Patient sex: M
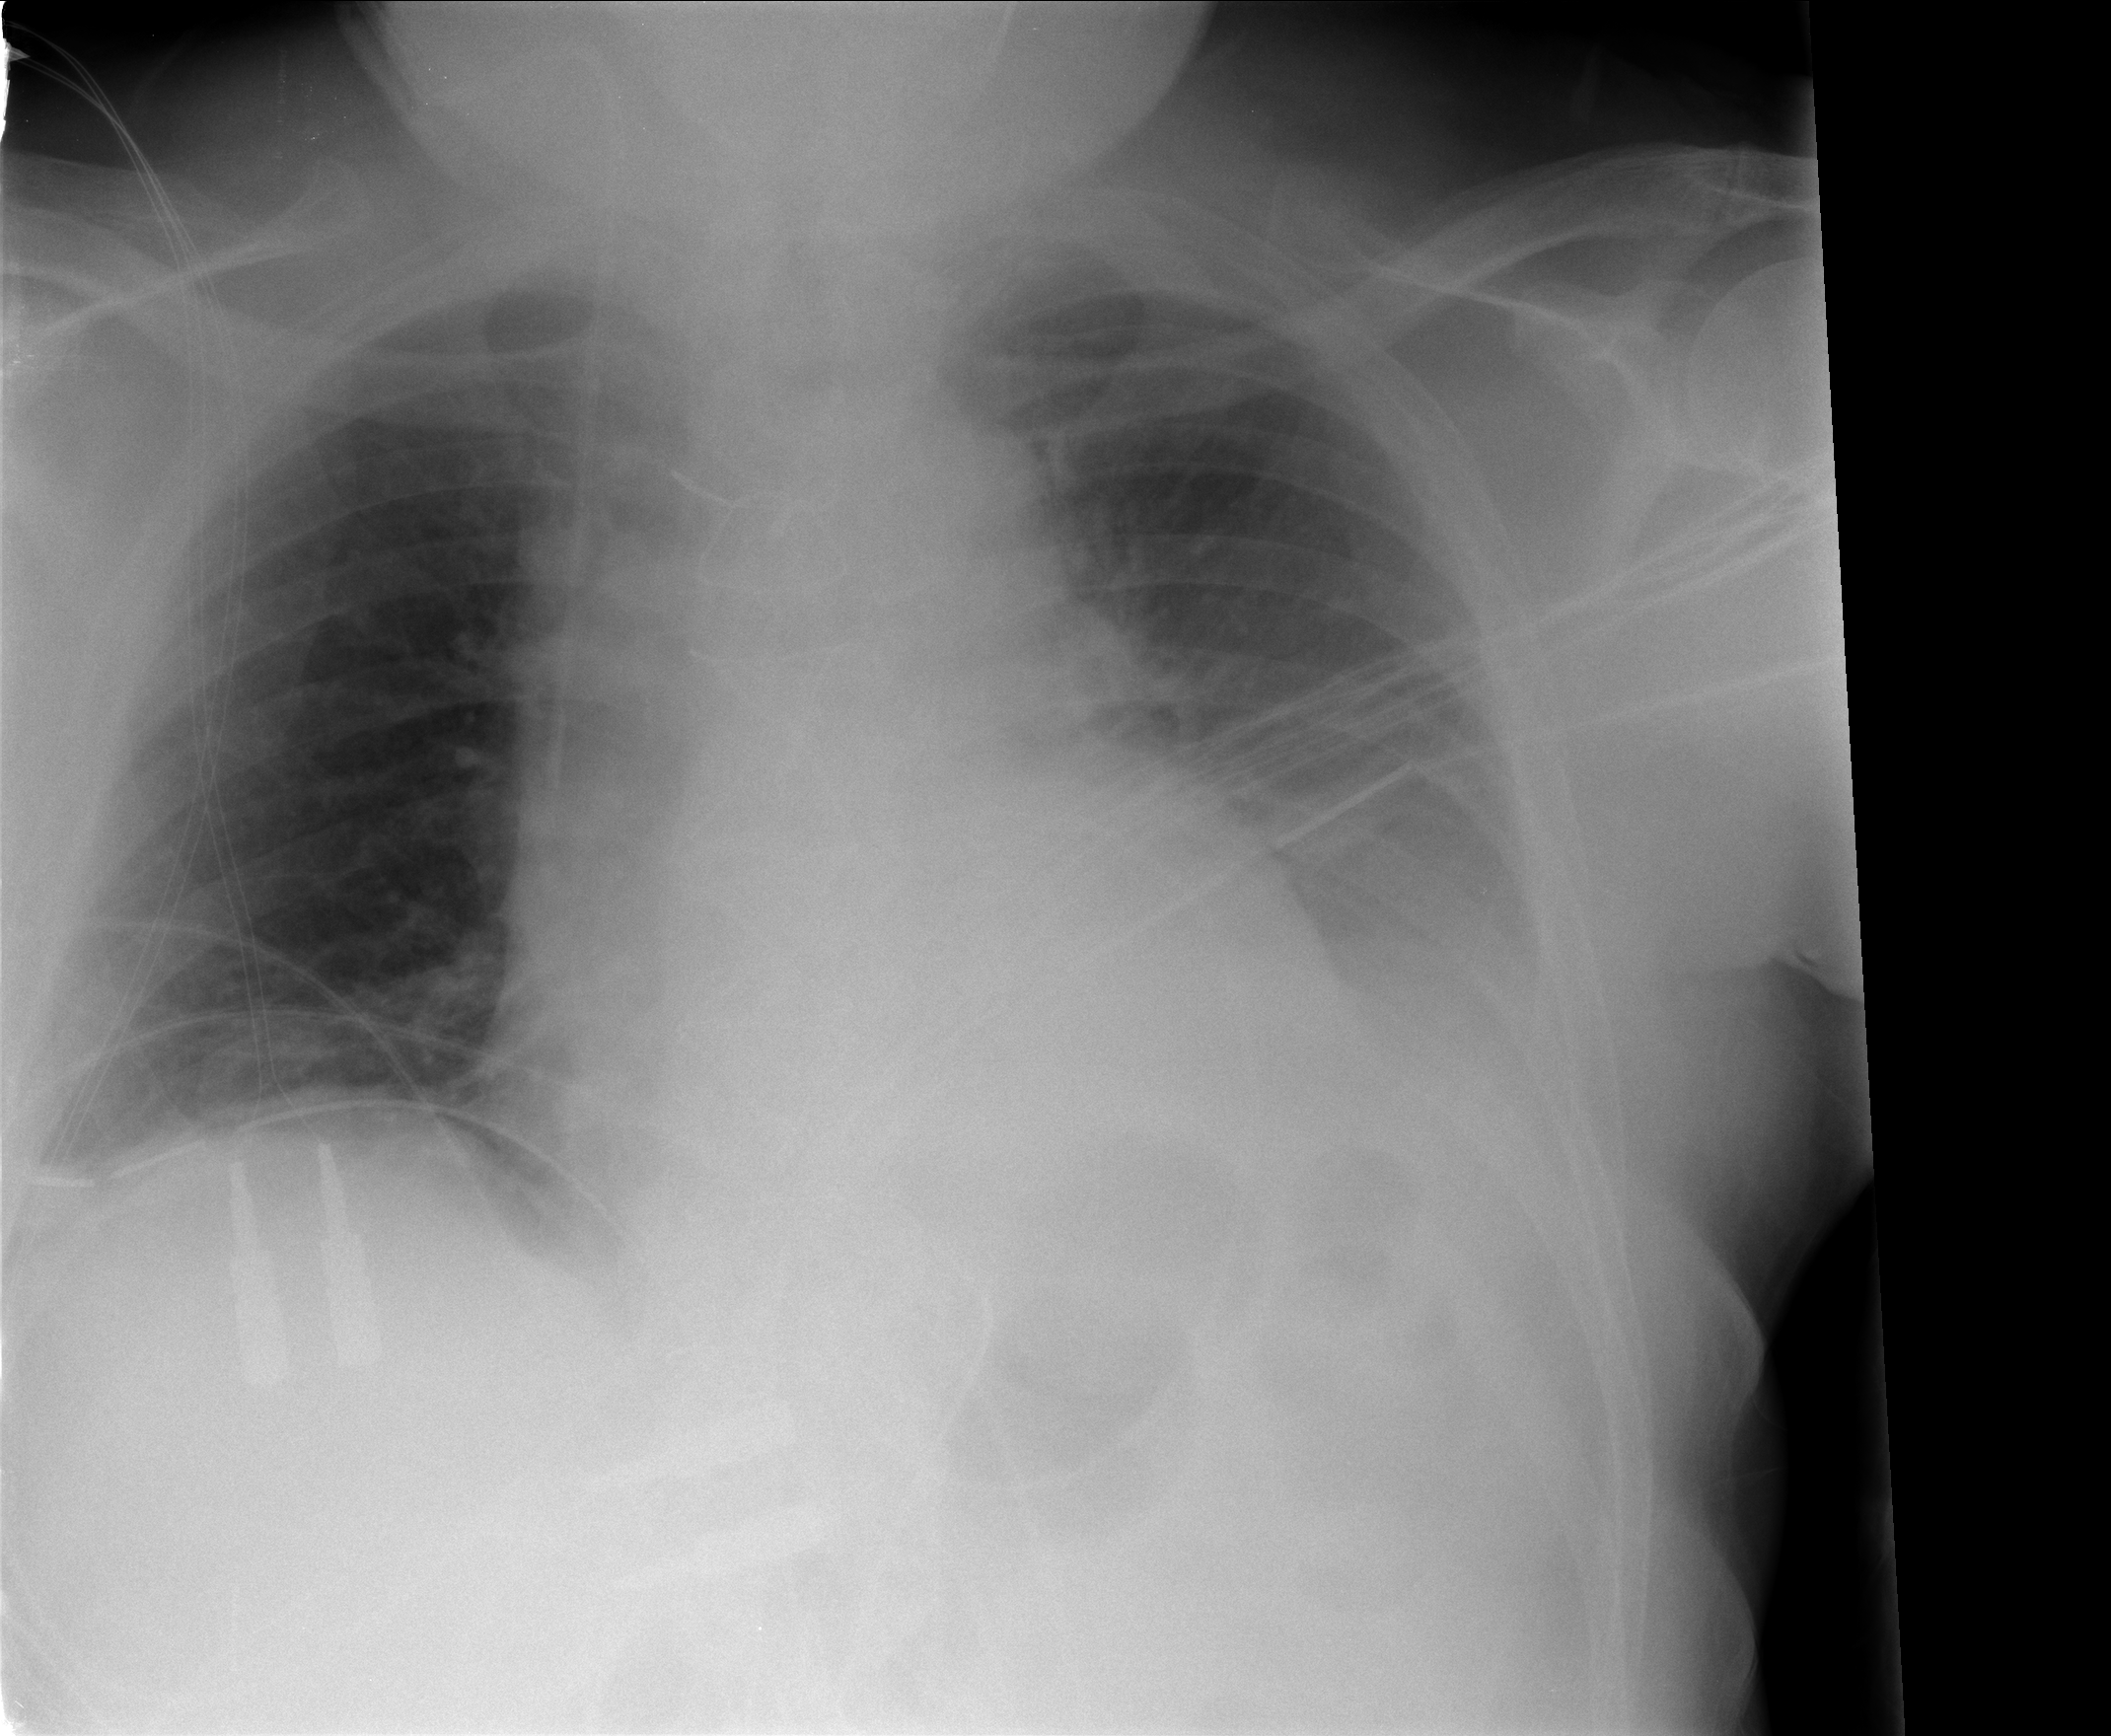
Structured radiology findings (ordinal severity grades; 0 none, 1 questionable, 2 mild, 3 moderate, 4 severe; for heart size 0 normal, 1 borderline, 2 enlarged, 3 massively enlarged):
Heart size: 1
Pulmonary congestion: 0
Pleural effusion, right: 1
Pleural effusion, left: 2
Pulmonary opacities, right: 0
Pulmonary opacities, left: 0
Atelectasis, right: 0
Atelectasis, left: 2